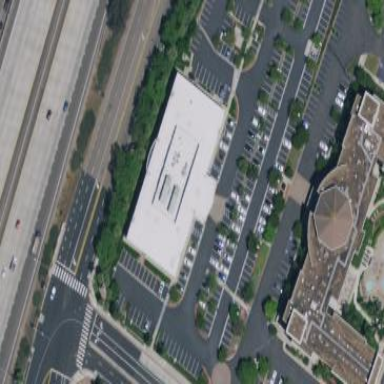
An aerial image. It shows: Office building.